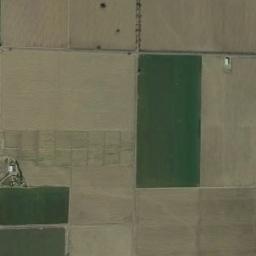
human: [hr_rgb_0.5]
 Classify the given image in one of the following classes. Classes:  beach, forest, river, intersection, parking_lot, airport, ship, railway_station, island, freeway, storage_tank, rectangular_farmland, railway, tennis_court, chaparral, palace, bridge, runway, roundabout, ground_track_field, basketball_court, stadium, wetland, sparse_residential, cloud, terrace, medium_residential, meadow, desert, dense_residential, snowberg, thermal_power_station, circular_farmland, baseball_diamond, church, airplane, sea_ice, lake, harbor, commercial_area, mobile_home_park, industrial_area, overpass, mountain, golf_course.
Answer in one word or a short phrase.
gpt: rectangular_farmland